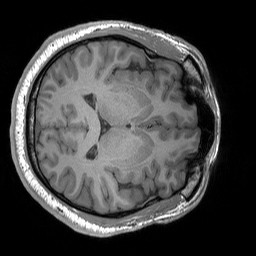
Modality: T1w
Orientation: axial
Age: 29
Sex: male
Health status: healthy
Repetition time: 1.9 s
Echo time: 0.00252 s